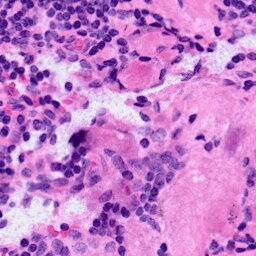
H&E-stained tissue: LymphNode